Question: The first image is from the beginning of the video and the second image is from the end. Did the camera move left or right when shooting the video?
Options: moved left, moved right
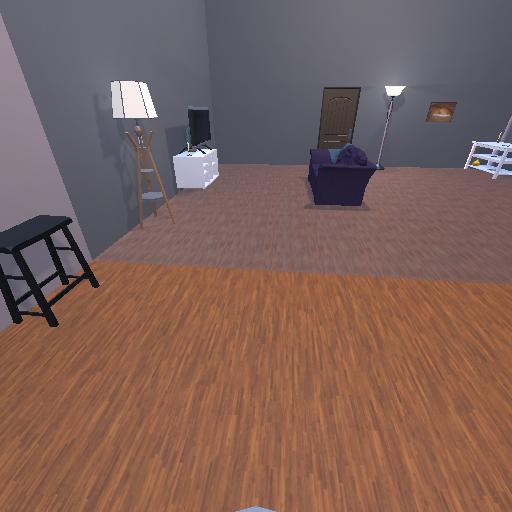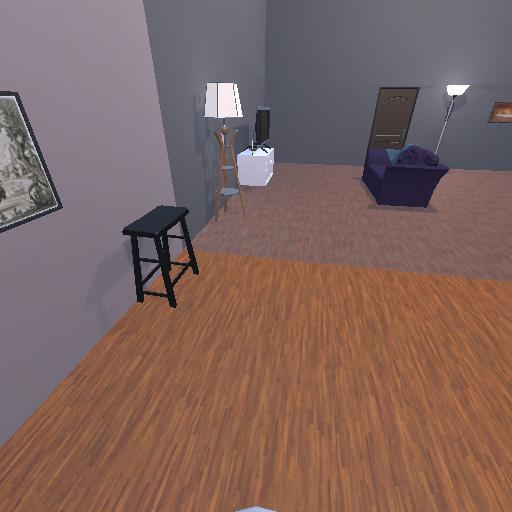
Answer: moved left